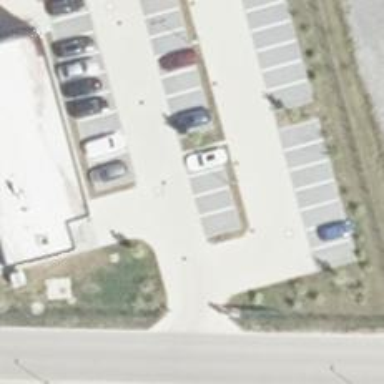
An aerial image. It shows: Road serving as parking aisle.